Question: First off, I realize there are a thousand questions with this subject, but I looked through many of them and could not find a solution.
I'm working on a simple tutorial from developer.apple.com. I have followed it step by step.
When I run the project, it compiles fine, but about 1 out of every 3 or 4 times the following happens:

As you can see I get no output in the console so I'm at a loss (99% of the other posts on this subject come with some sort of meaningful output). This EXACT same this was happening on the previous tutorial I worked on. I fixed it by deleting all localization files and turning off localization. Localization is not enabled on this project.
The connections for the IBOutlets are all fine. I tried adding an exception breakpoint, it doesn't trip.
I can post more information (source code, threads, etc), but I wanted to get a general feel as to whether or not it would even be valuable for the experts. The fact that there is no output might make it obvious. Let me know.
Thanks for your time.
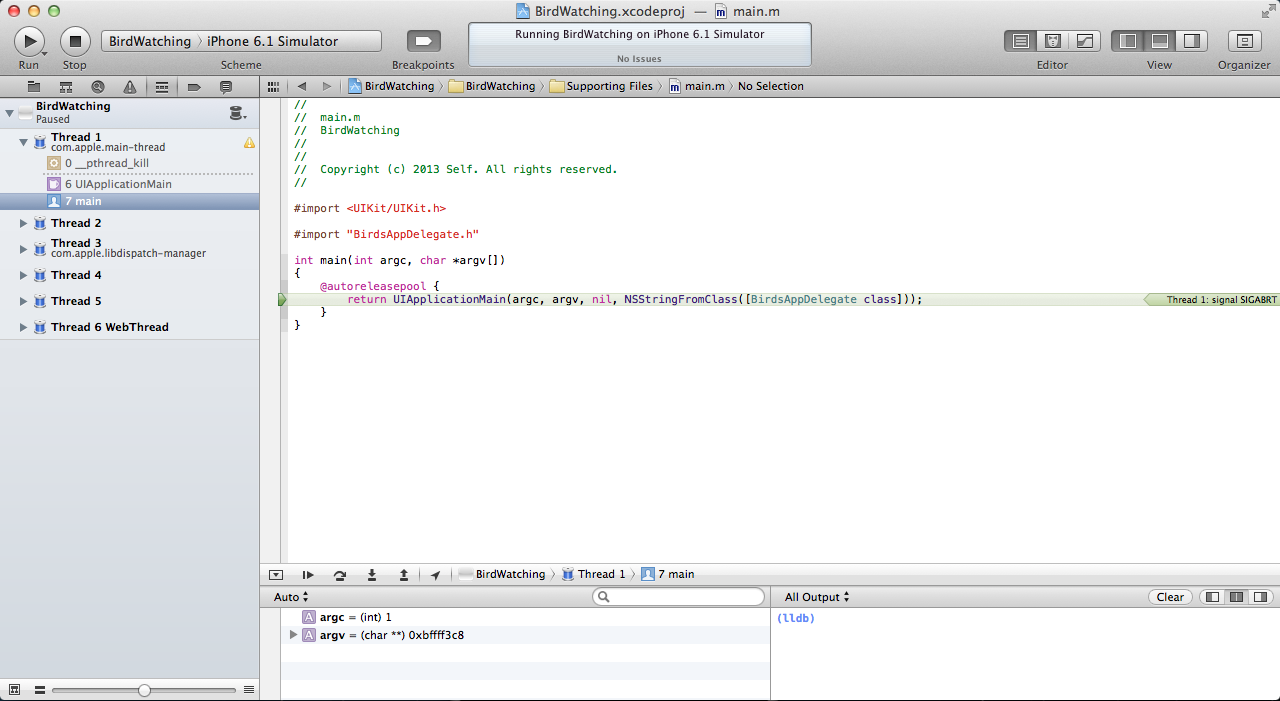
Answer: As pointed out by Evan Mulawski and CodaFi in comments, this is a known bug:
Are you using OS X 10.8.4? If so, there is a bug in that update that affects the simulator. Use Edit Scheme and switch the debugger from LLDB to GDB.
<URL>